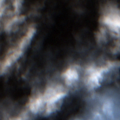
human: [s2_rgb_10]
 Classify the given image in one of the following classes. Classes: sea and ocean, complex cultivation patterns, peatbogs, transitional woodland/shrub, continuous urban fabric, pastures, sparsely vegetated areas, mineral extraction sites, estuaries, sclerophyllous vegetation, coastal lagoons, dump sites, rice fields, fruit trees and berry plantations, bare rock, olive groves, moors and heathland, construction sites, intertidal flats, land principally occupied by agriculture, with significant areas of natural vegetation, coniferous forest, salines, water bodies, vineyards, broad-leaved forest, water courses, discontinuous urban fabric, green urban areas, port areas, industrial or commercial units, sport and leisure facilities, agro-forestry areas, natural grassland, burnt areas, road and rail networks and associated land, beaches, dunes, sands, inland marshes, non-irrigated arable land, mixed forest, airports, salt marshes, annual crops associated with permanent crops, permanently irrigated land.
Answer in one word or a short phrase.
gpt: moors and heathland, peatbogs